Question: Is there any way to convert the .nps profiler data captured by <URL> to excel.
Namely I'd like to get a table view of the HotSpot Methods.

In the end I want to know if there's a way to automate the capture of VisualVM profiler statisitcs (e.g. command line script) and export that to Excel (CSV file or whatever), so that we could automatically upload it to say Google Docs spreadsheets.
It appears that VisualVM just uses the standard <URL> cpu=samples, but it's able to do it remotely I'm only aware of enabling profiling as a JVM argument. Is there some way to trigger that from JMX?
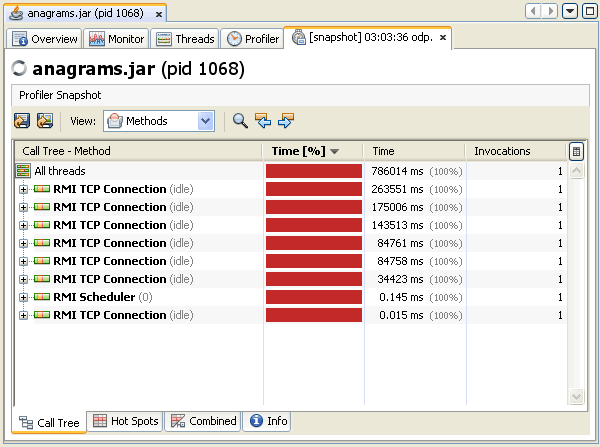
Answer: There's a basic option in VisualVM when viewing the results to export to XML, CSV, NPS.